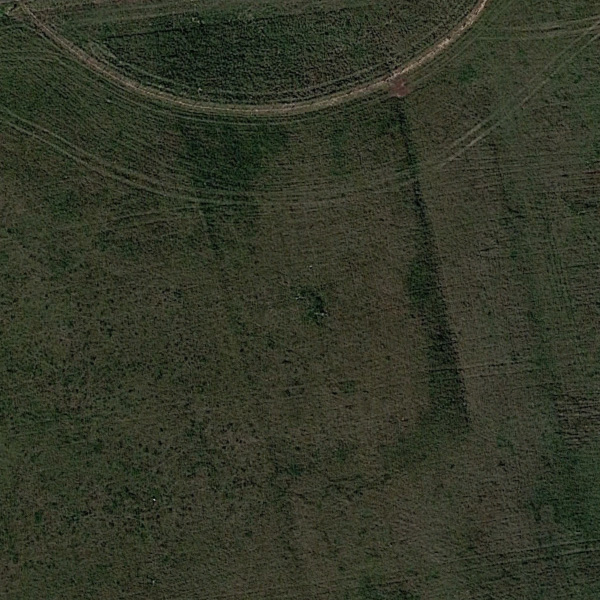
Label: Meadow